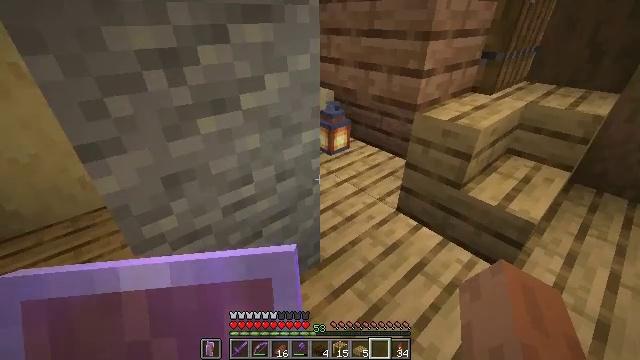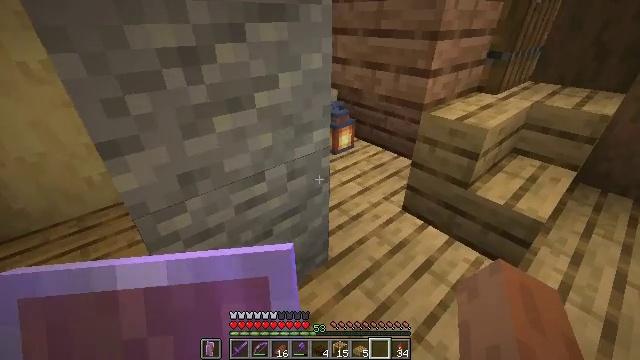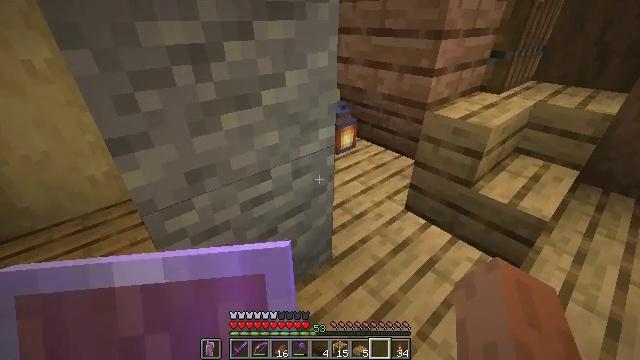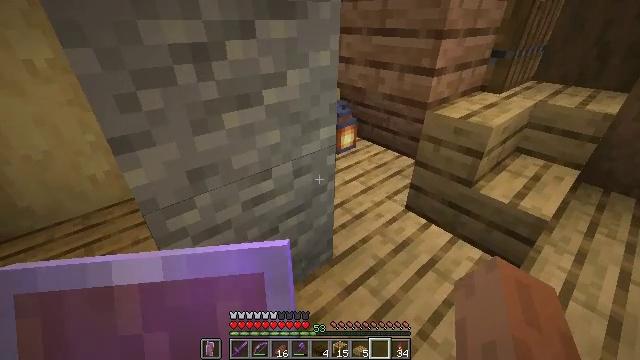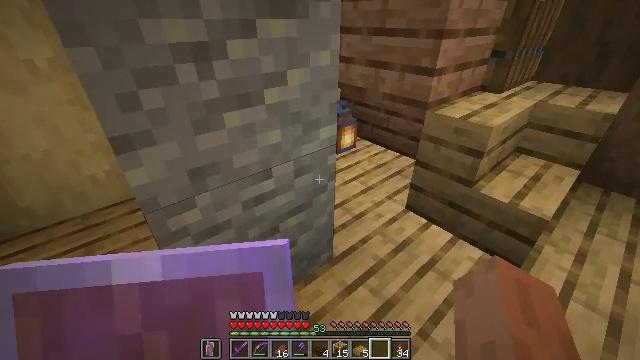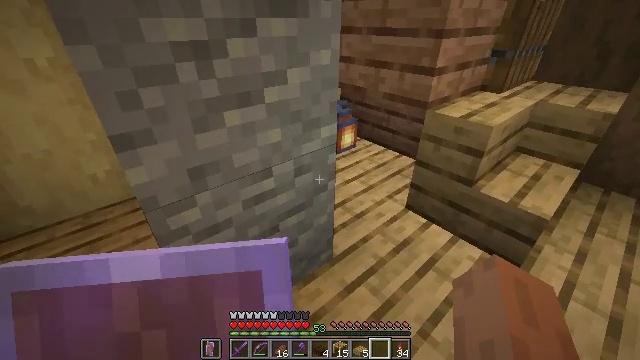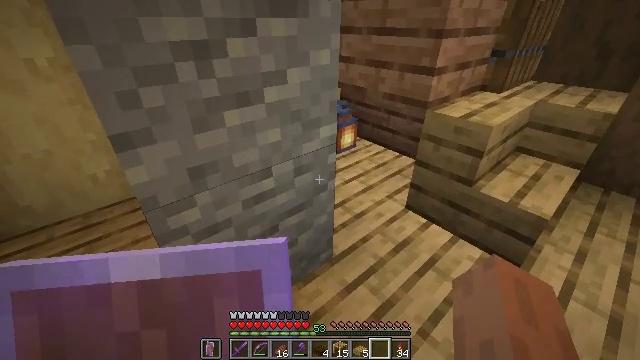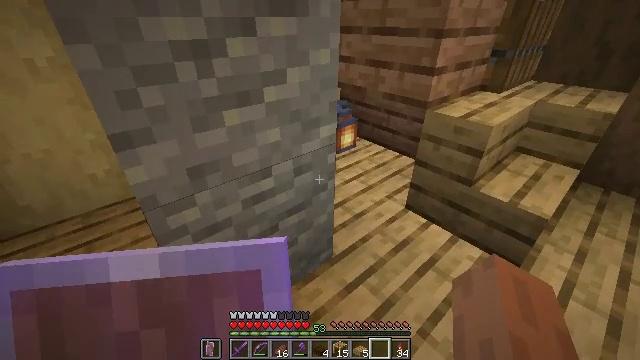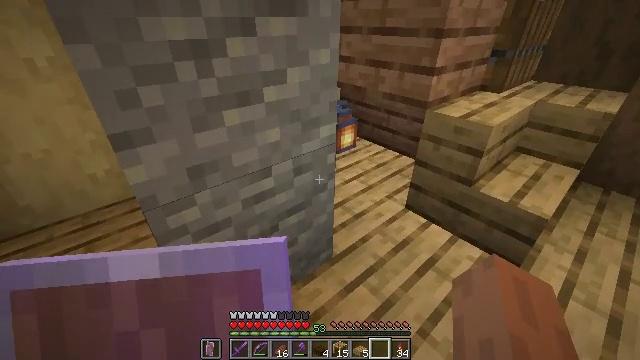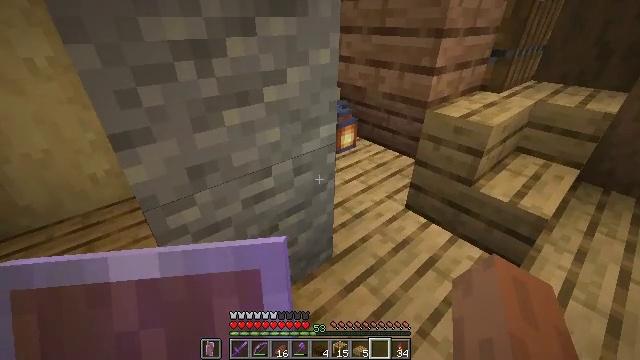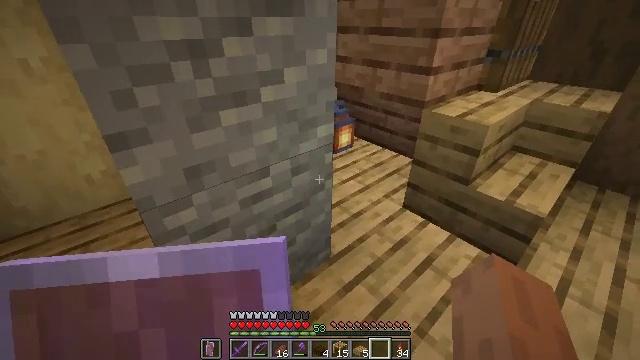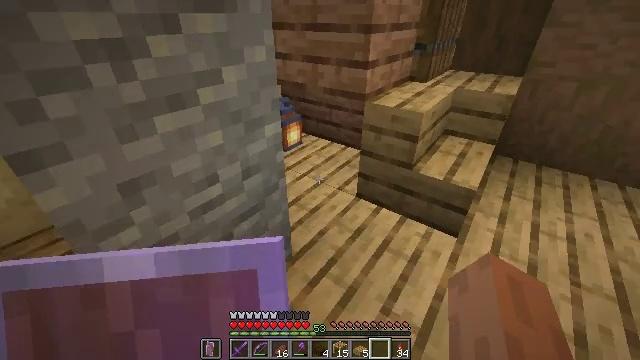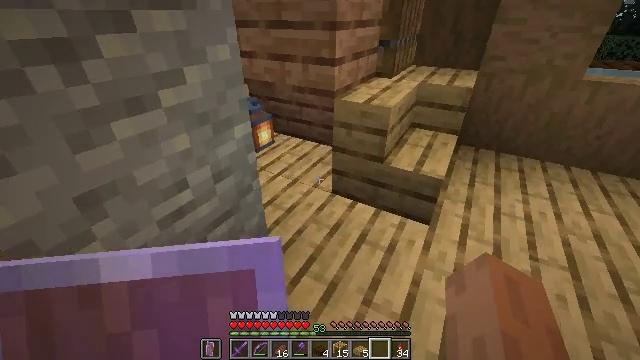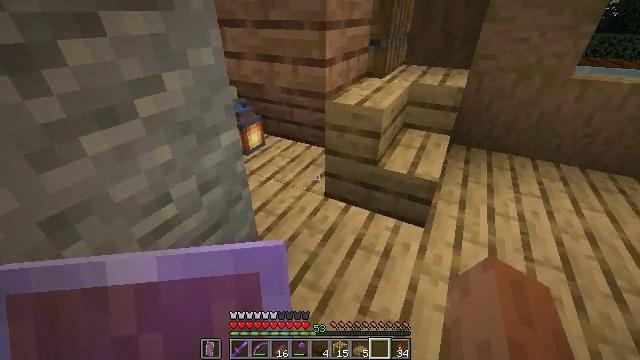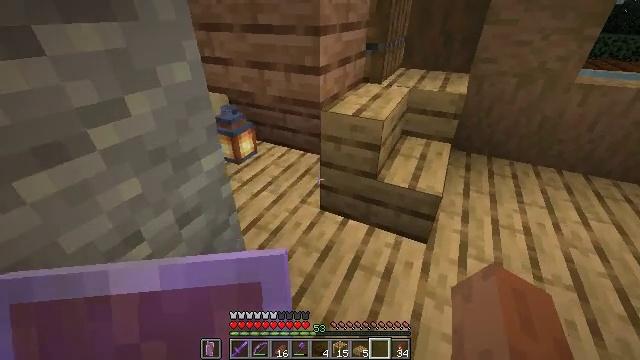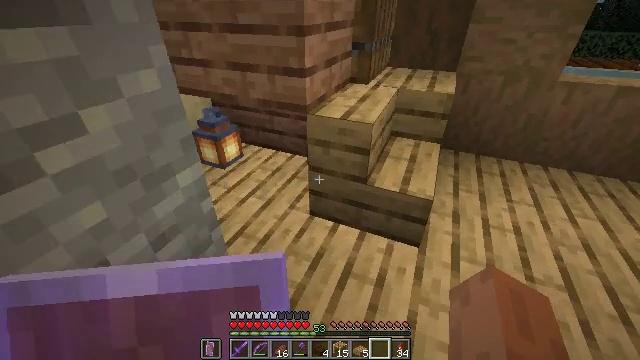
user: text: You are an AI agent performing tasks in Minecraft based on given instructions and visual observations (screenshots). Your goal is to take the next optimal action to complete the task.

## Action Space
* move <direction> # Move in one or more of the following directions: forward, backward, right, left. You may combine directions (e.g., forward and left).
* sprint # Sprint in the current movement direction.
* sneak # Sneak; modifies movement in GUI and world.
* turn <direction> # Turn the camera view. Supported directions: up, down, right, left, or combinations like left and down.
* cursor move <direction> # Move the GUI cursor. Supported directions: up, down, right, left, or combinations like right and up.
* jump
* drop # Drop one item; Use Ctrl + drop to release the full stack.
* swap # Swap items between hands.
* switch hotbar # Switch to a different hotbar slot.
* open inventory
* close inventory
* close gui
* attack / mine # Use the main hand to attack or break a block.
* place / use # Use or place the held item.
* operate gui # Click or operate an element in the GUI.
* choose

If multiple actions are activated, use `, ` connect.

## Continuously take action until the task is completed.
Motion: motion action
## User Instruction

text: Break the oak stairs.
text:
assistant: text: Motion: no_op
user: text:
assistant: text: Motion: no_op
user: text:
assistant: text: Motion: no_op
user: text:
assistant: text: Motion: no_op
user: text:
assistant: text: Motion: no_op
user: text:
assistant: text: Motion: no_op
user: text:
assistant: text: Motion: no_op
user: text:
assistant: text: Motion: no_op
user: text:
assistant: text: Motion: no_op
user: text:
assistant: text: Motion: no_op
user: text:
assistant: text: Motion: turn right
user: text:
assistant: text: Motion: turn right
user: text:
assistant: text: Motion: move forward, turn right
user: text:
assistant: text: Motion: move forward, turn right
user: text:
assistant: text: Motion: move forward, turn right
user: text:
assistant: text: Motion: move forward, turn right and down
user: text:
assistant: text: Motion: move forward, turn right and down
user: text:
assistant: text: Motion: no_op
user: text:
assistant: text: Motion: no_op
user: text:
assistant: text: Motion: no_op
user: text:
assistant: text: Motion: no_op
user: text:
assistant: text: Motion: no_op
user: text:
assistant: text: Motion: no_op
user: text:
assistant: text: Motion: no_op
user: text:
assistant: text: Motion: no_op
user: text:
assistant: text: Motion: no_op
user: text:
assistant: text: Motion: no_op
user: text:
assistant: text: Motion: no_op
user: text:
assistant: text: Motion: no_op
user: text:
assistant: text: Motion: no_op